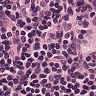
Metastatic tissue present: no